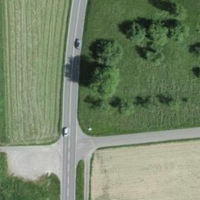
EUNIS habitat code: 52
Species observed at this site:
Milvus milvus
Buteo buteo
Corvus corone